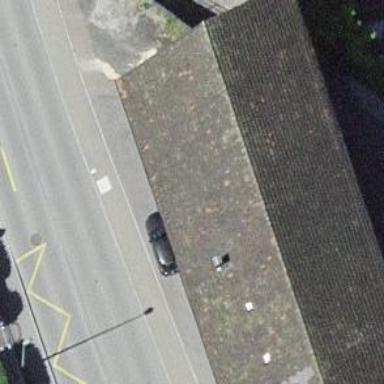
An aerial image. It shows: Post box is visible.